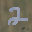
Label: 2